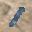
Label: 1